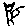
Label: cat